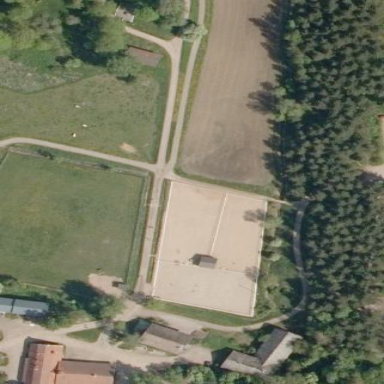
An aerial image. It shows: Fence around area designated for animal keeping.